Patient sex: F
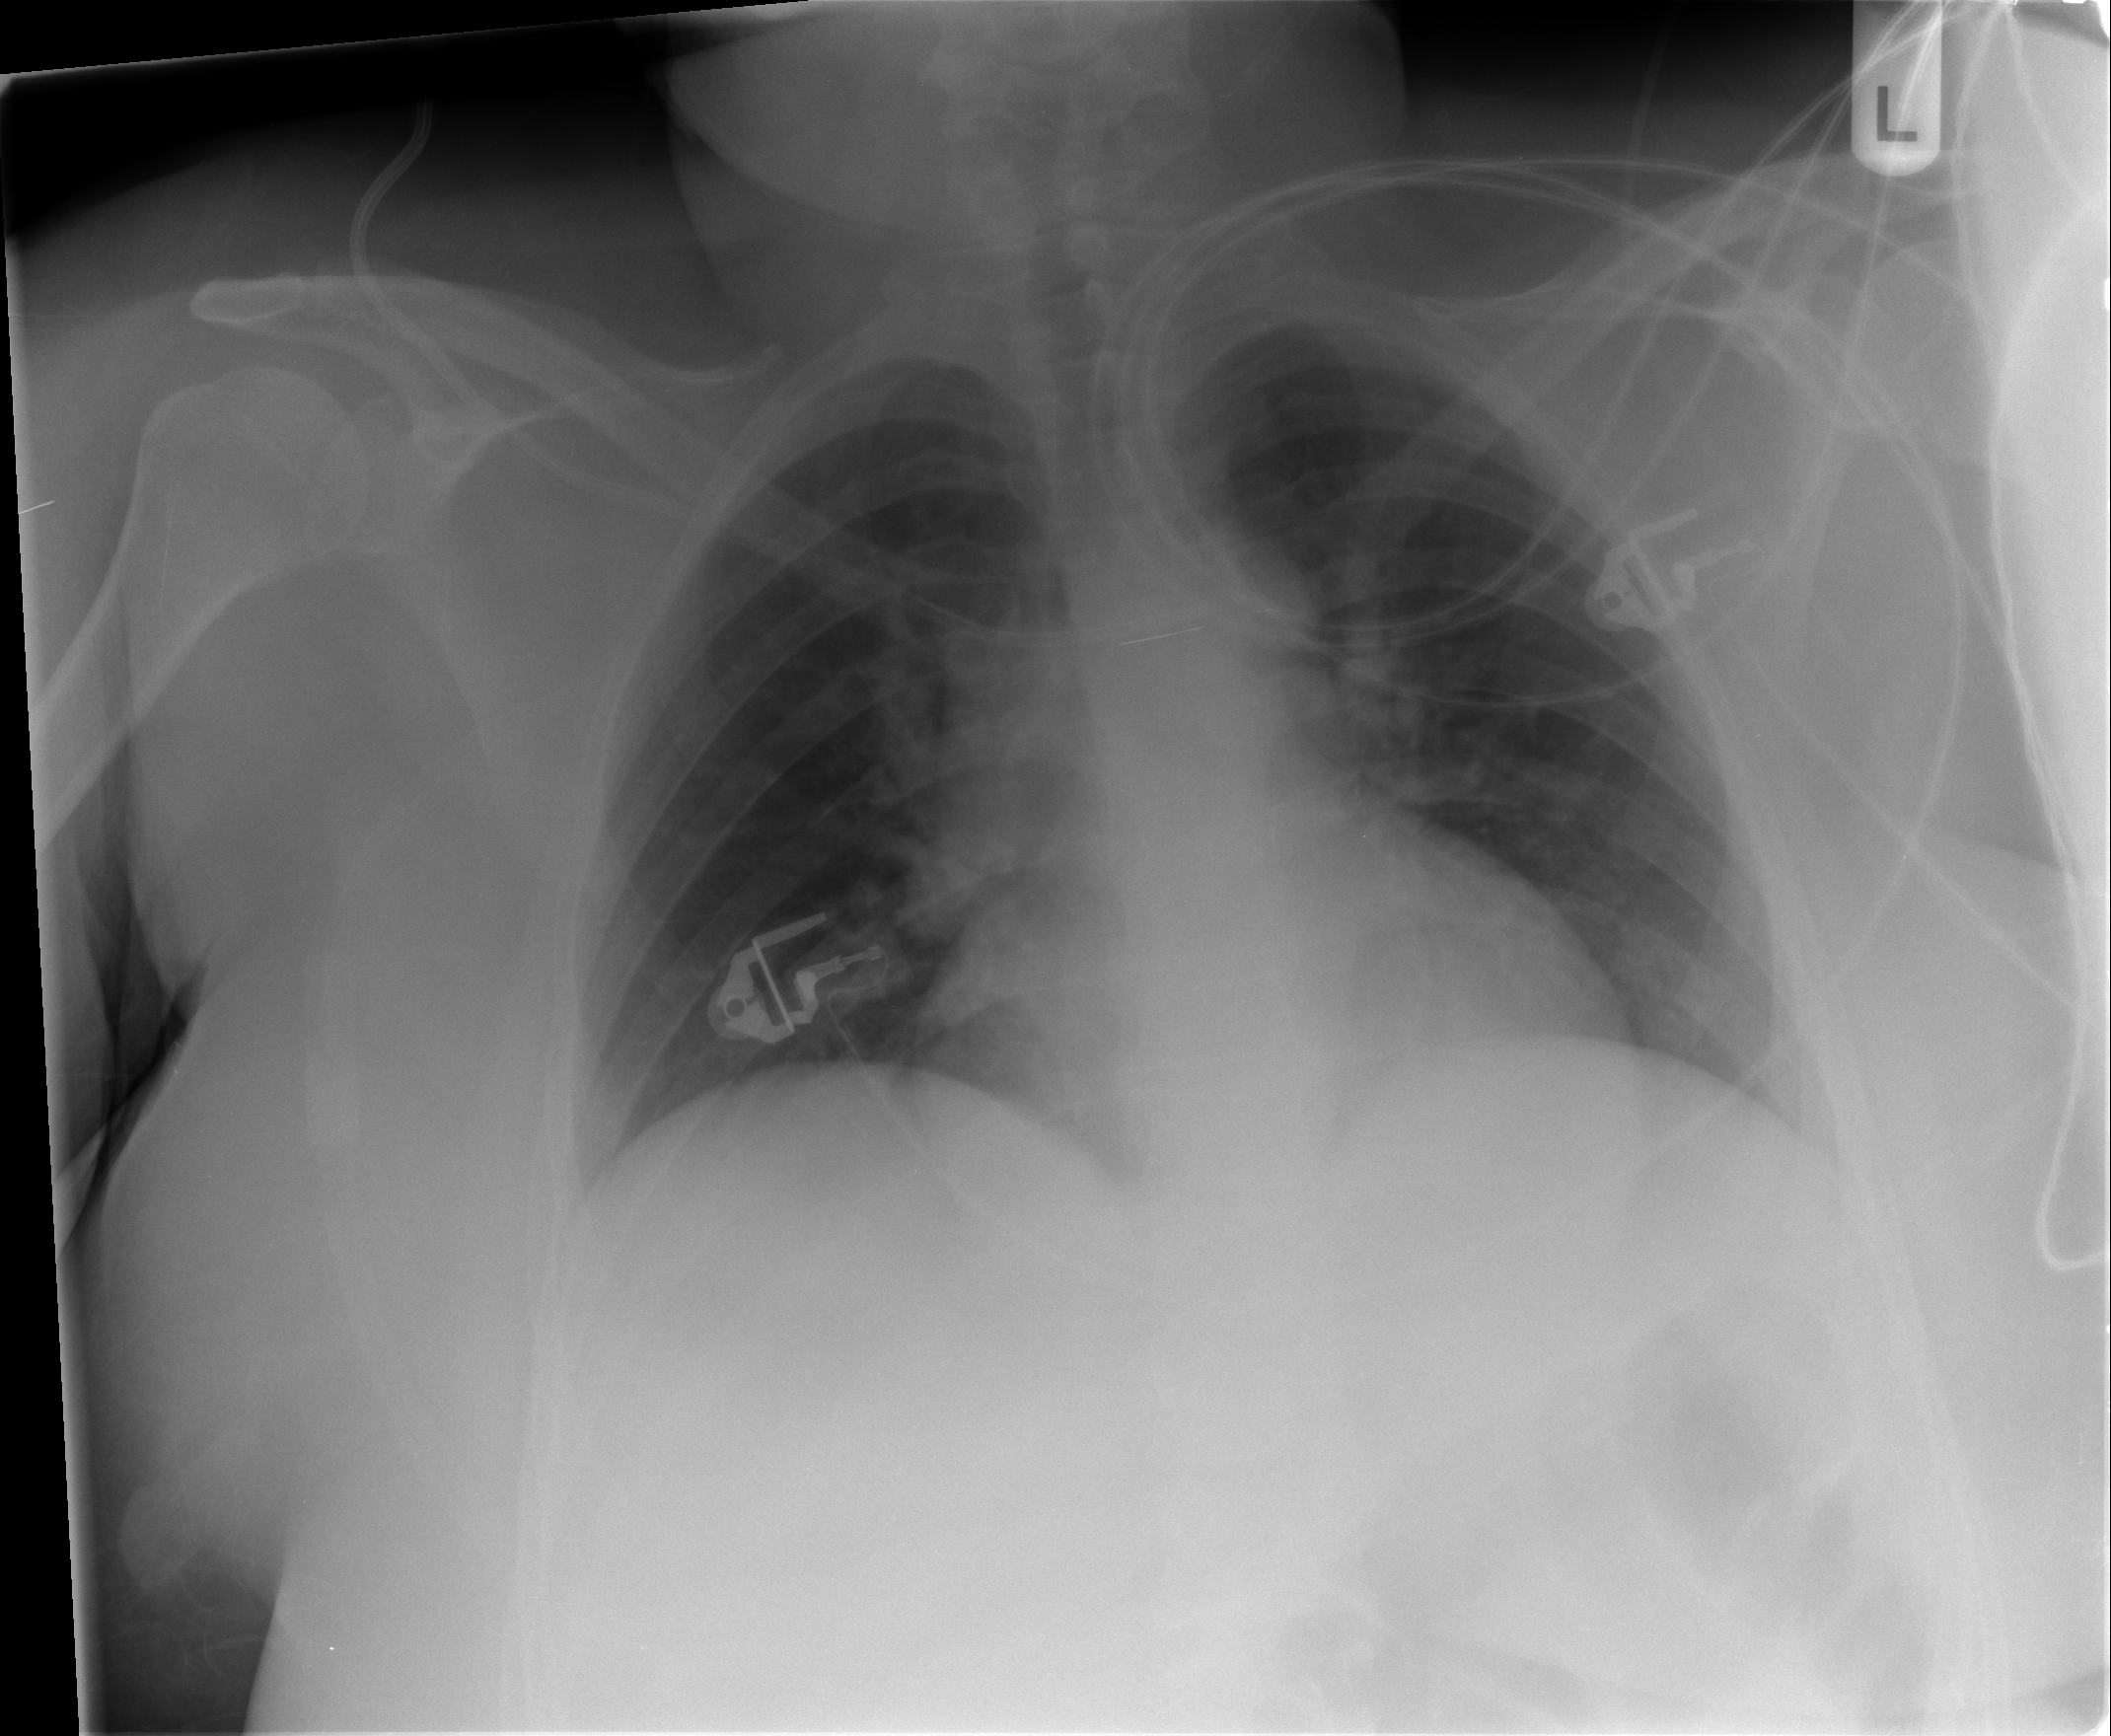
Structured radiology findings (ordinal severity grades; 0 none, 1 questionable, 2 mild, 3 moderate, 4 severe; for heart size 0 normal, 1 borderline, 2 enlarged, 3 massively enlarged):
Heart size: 2
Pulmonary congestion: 0
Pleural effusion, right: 0
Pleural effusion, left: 0
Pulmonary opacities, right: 0
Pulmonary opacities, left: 0
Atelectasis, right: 2
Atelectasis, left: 2